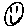
Label: smiley face